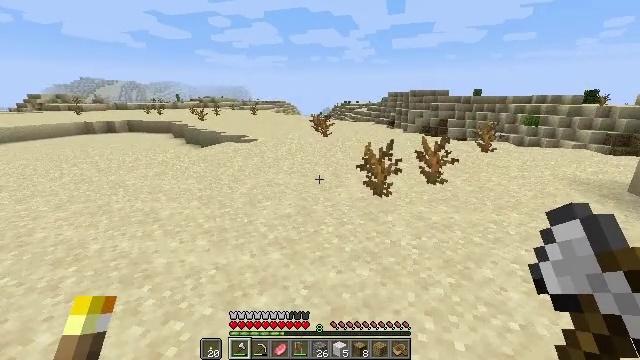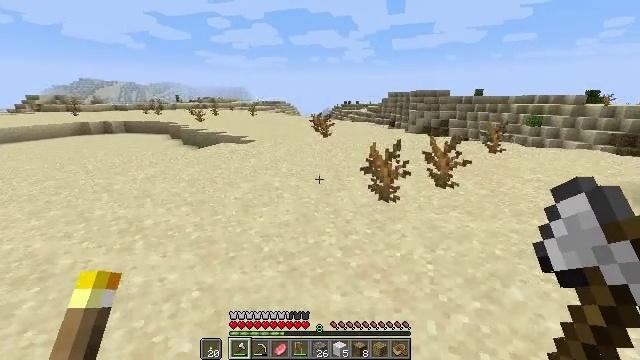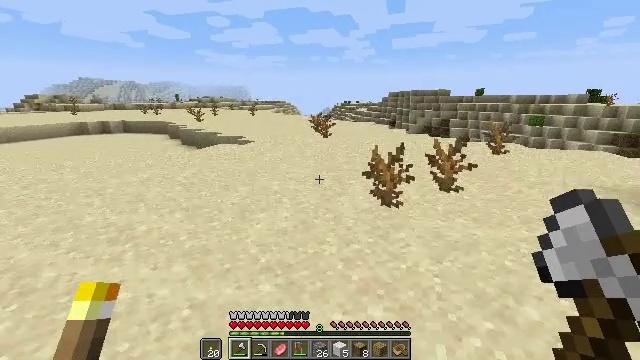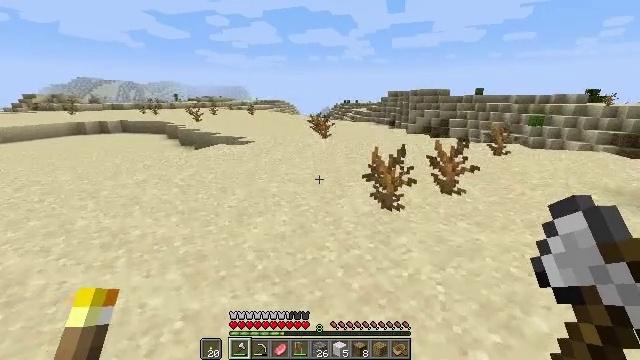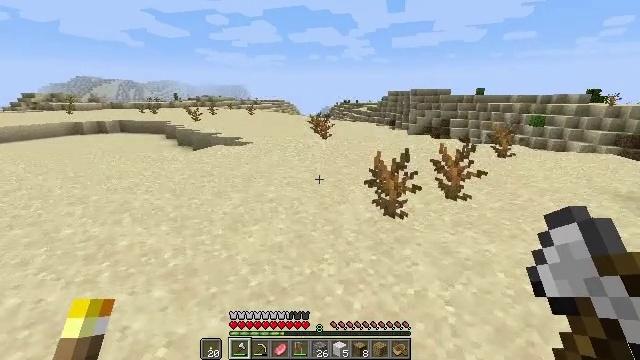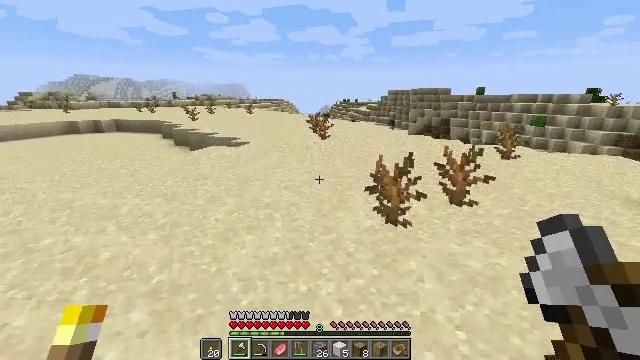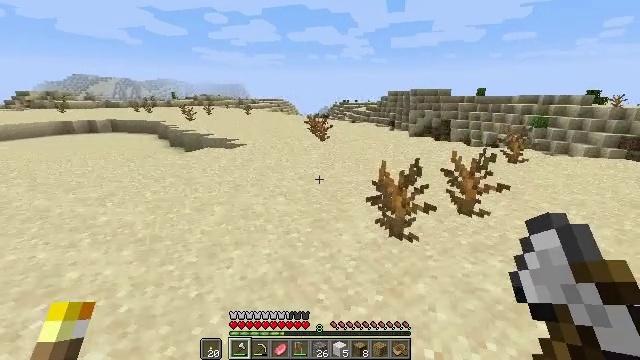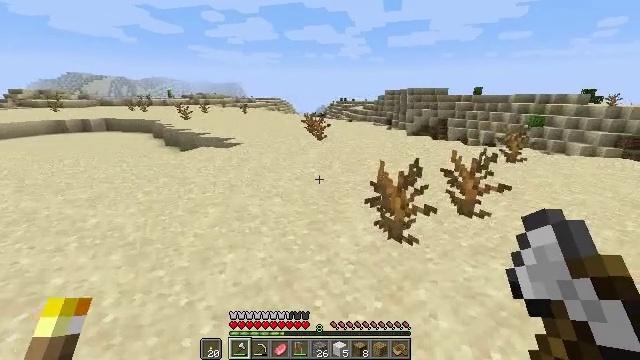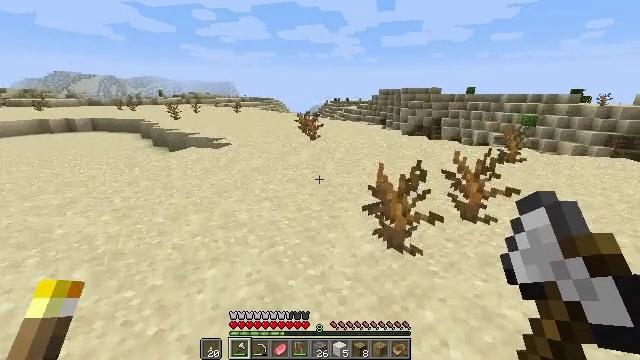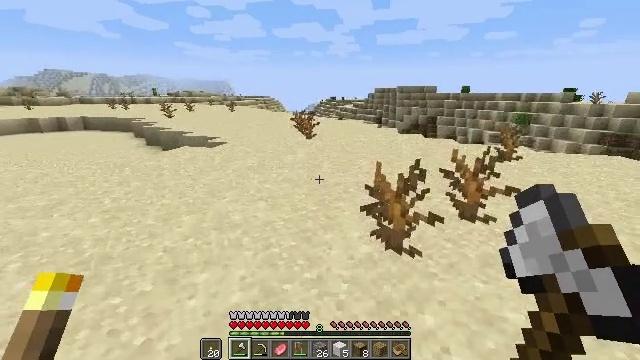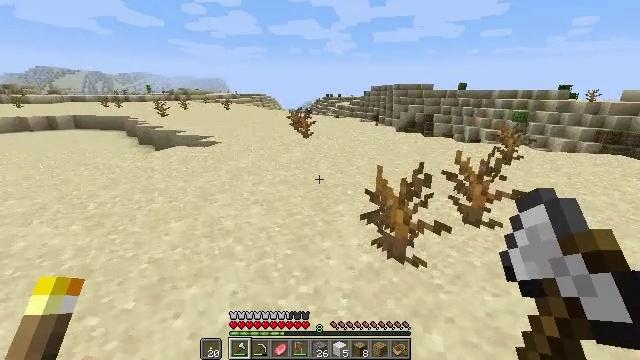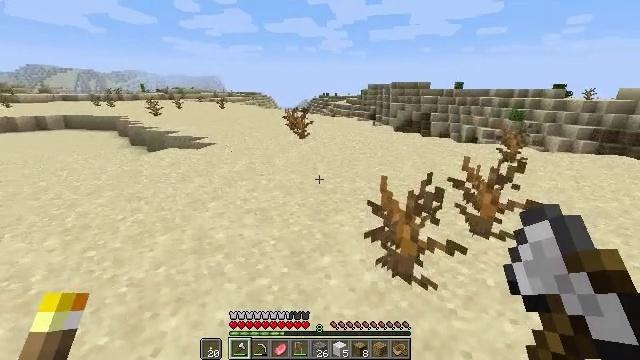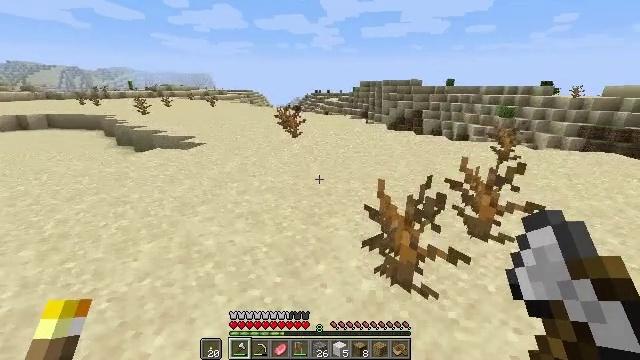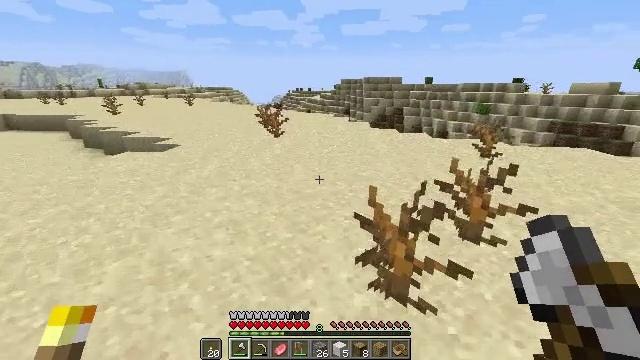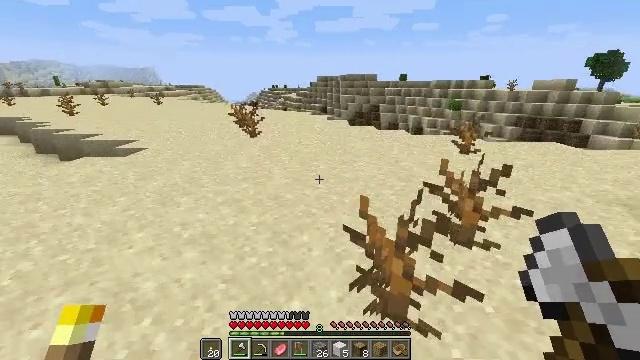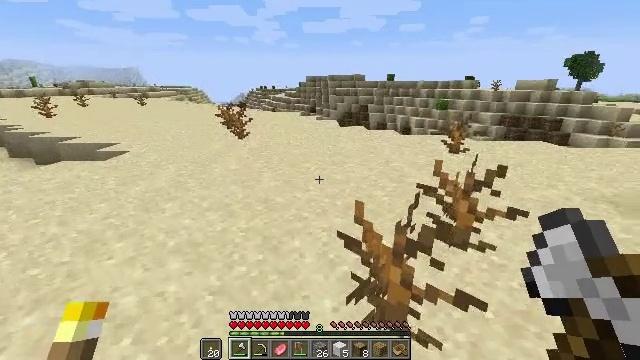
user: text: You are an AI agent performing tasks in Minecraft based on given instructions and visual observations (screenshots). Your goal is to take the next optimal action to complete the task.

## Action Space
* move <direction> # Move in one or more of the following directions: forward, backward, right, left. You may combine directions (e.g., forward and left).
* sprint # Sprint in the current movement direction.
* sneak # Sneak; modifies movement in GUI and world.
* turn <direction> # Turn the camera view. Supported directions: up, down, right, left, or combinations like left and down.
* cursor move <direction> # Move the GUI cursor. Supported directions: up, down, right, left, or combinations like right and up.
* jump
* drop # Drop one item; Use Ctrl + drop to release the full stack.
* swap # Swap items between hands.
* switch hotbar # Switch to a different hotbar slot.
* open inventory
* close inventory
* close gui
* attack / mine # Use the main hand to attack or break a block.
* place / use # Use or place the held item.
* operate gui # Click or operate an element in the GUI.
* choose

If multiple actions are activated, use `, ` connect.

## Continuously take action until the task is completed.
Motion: motion action
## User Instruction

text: Break the dead bush for sticks.
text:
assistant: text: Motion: move forward
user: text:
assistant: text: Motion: move forward
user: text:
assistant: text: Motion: move forward
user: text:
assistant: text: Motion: move forward
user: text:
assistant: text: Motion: move forward
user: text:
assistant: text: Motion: move forward
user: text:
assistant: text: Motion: move forward
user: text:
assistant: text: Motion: move forward, turn right
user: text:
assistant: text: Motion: move forward
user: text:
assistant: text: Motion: move forward
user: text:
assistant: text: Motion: move forward
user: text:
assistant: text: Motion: move forward, turn right
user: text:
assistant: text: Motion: move forward, turn right
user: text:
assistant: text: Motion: move forward, turn right
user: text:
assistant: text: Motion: move forward, turn right
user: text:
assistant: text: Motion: move forward
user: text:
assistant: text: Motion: move forward
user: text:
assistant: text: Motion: move forward
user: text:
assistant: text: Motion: move forward
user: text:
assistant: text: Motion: move forward
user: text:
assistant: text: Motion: move forward
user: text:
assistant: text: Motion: move forward
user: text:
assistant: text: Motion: move forward
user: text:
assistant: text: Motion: move forward
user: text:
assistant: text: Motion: move forward
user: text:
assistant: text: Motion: move forward
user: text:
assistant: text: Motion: move forward
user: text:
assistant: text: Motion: move forward
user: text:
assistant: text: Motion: move forward
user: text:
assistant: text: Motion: move forward